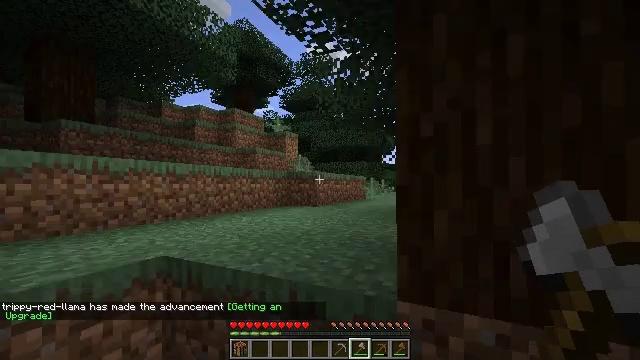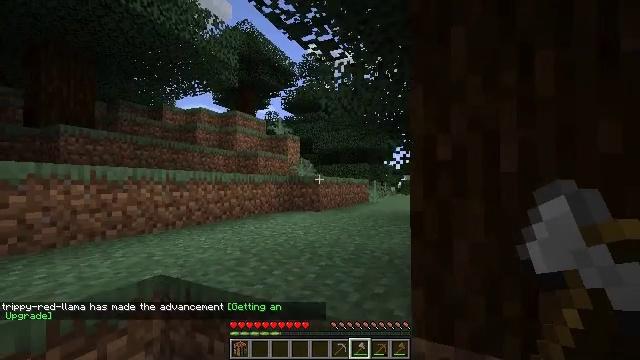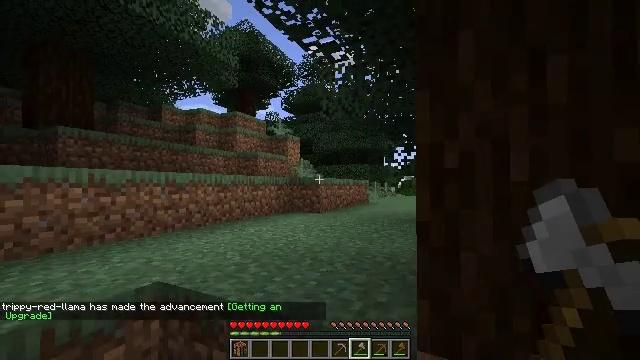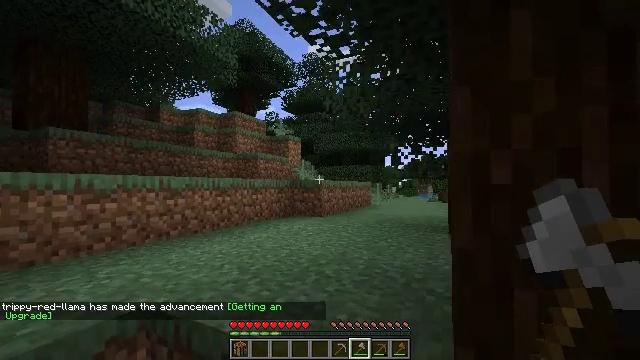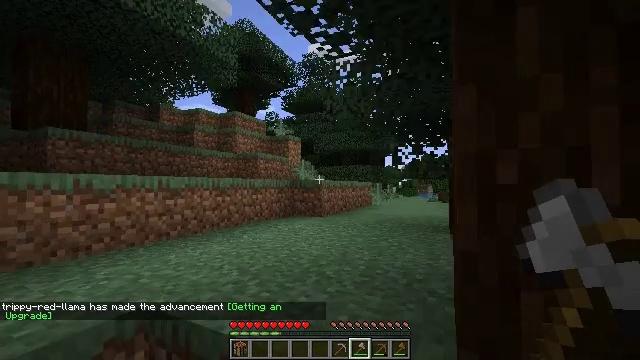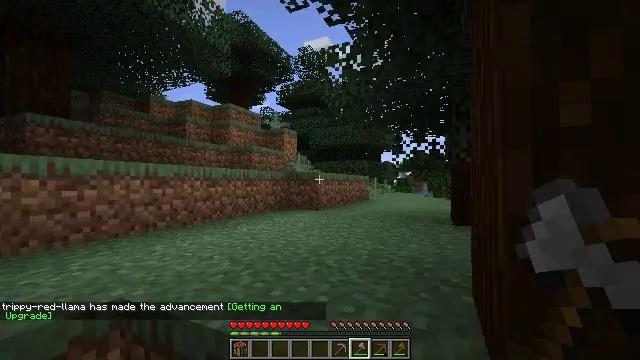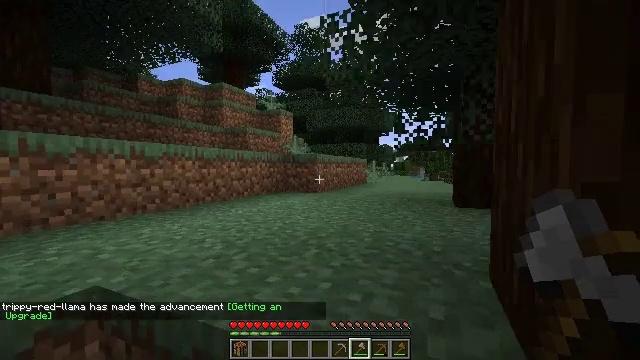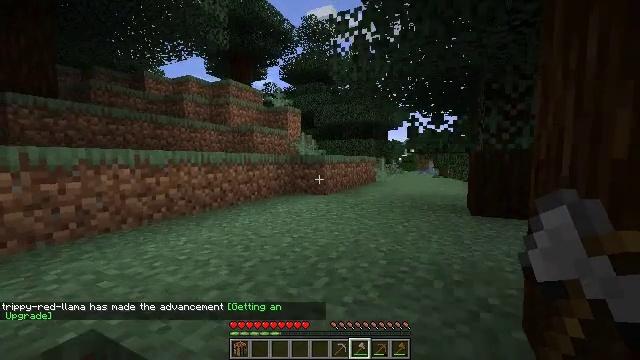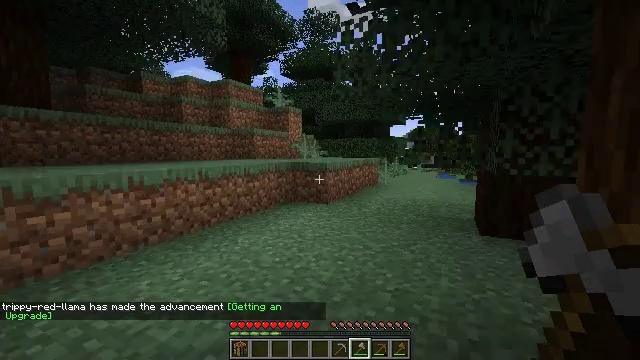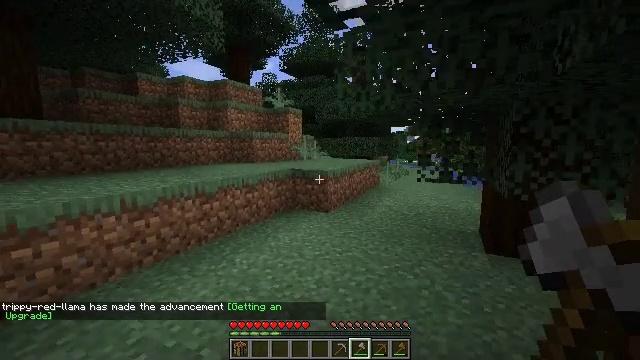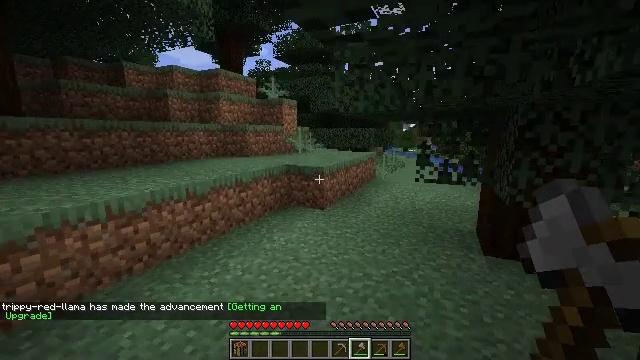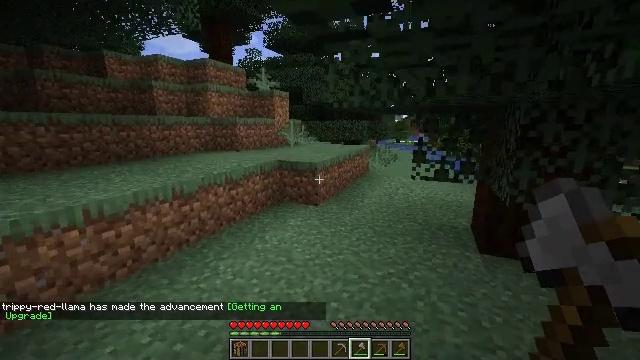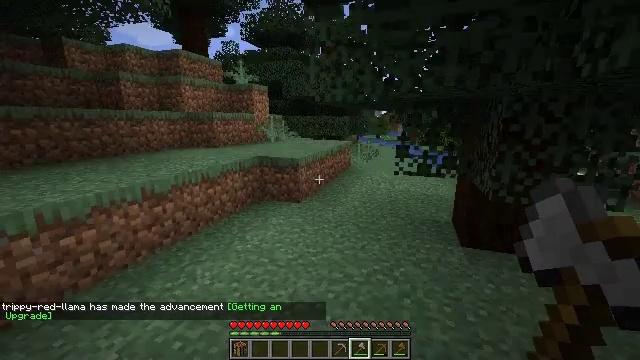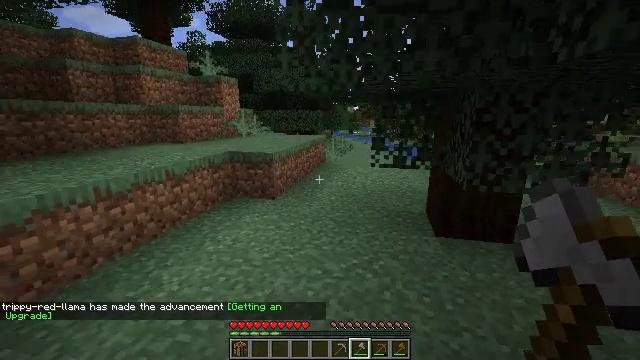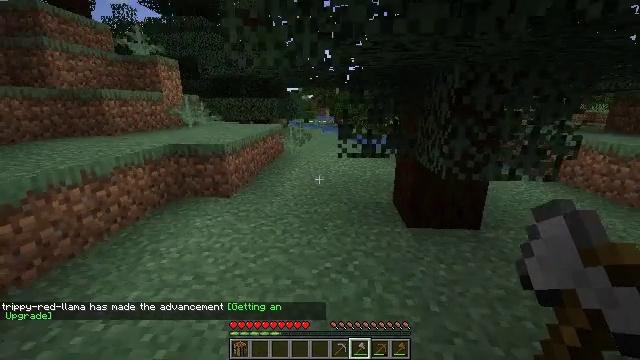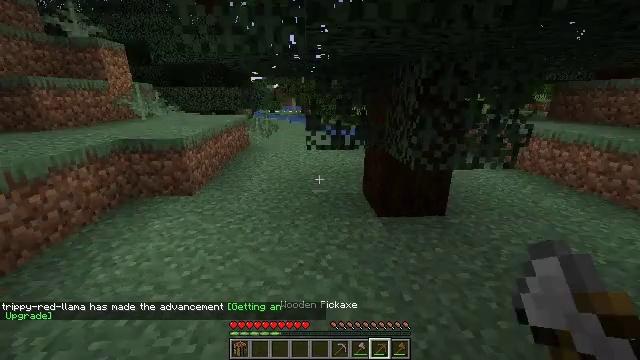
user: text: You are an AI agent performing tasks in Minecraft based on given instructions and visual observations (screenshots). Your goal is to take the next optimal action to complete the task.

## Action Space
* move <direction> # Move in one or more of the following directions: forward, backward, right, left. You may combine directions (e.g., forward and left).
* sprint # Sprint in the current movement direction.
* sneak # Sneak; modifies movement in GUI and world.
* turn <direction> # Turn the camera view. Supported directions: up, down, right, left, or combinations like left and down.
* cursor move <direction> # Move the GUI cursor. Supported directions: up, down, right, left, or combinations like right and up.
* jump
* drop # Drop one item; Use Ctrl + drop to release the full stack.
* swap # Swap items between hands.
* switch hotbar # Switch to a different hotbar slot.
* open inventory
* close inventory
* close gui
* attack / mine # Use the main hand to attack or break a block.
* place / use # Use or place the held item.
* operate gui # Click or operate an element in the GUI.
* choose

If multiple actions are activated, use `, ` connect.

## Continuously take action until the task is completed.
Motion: motion action
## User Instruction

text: Drop a wooden axe.
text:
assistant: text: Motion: move forward, jump
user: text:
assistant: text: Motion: move forward, jump
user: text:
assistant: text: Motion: move forward
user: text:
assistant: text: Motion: move forward
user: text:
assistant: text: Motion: move forward, turn right
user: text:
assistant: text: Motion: move forward, turn down
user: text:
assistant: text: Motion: move forward, turn left and down, jump
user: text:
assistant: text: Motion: move forward, turn down, jump
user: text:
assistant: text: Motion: move forward, turn down, jump
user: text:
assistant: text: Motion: move forward, turn right and down, jump
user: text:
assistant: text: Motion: move forward, turn right and down
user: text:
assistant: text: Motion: move forward, turn right
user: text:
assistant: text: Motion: move forward, turn right
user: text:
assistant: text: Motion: move forward, turn right and down
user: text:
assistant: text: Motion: move forward, turn right and down
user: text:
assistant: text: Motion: move forward, turn right and down
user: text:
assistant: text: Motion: move forward, turn right and down
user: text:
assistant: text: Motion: turn right and down
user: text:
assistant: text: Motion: turn right and down
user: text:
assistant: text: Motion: turn right and down
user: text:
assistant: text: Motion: turn right
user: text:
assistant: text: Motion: no_op
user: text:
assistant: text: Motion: no_op
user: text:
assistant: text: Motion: no_op
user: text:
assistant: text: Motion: turn left
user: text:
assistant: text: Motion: turn right and down
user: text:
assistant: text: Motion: turn right
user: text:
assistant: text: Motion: turn right
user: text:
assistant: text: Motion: turn right
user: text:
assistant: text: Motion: turn right